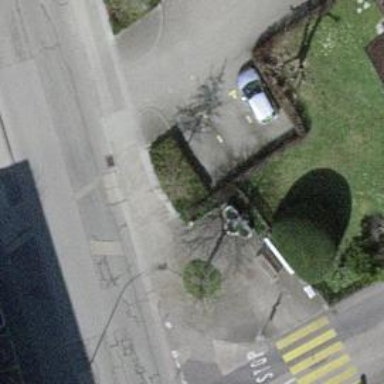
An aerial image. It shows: Fountain.